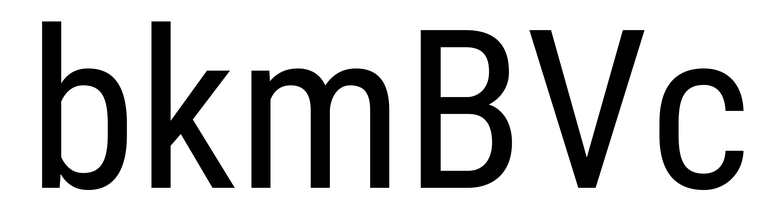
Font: Roboto_Condensed_Regular